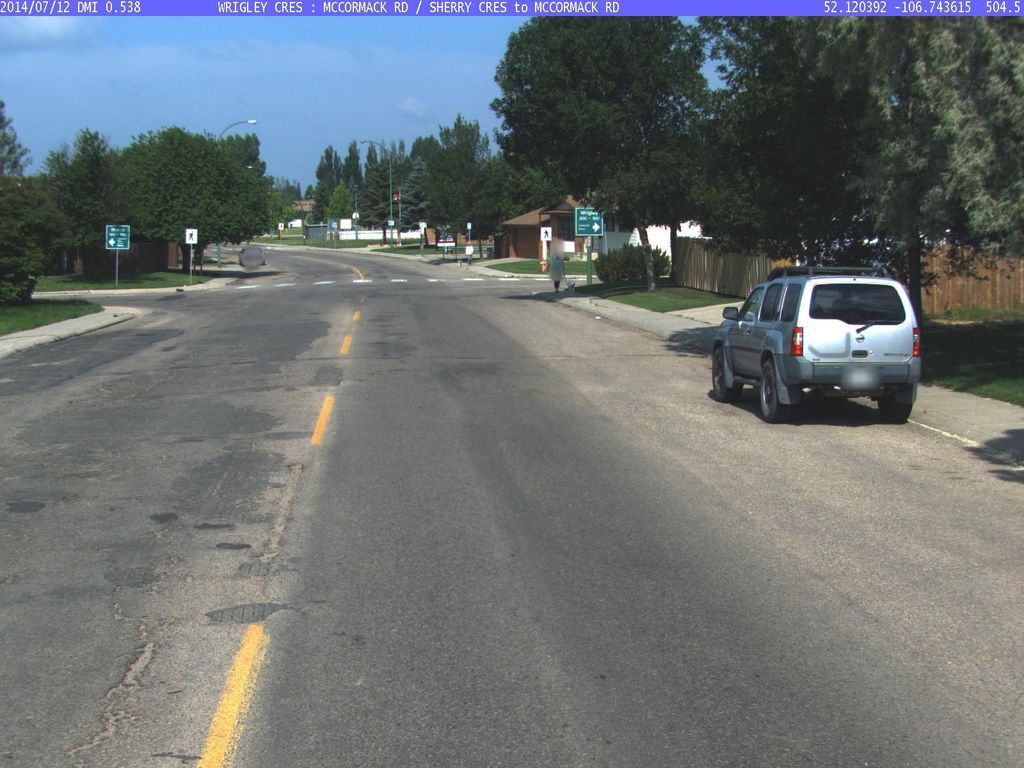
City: saskatoon